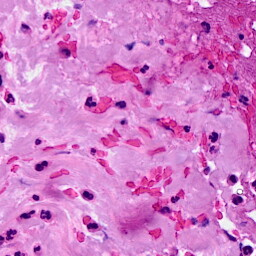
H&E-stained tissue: Breast